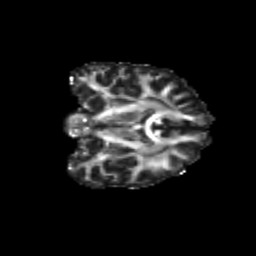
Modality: FA
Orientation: coronal
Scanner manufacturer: siemens
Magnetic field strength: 3 T
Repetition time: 9.2 s
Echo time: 0.084 s